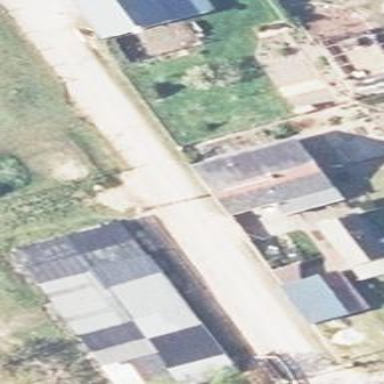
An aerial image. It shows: Group of garages.